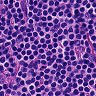
Metastatic tissue present: no